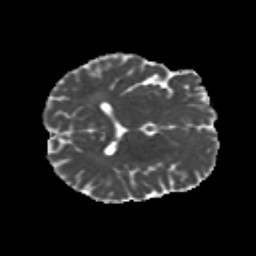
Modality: MD
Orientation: axial
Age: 30
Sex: female
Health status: healthy
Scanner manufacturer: siemens
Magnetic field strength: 3 T
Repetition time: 8.6 s
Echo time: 0.095 s